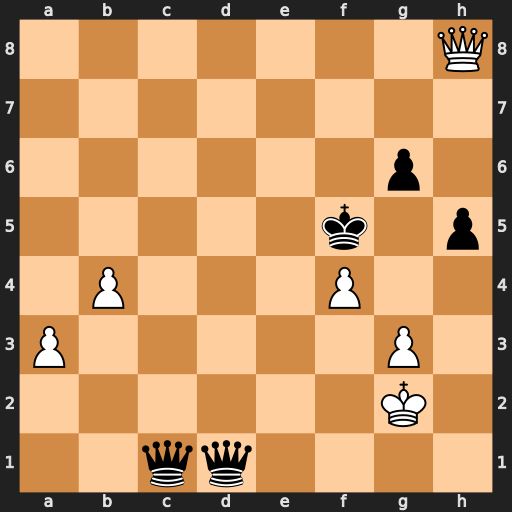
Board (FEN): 7Q/8/6p1/5k1p/1P3P2/P5P1/6K1/2qq4
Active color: w
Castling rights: -
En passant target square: -
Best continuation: Qe5+ Kg4 Qe6#